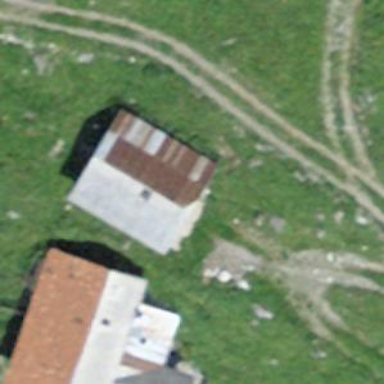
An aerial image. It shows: Farm auxiliary building.